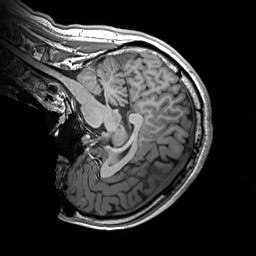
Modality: T1w
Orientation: sagittal
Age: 28
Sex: male
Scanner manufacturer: siemens
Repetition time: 2.2 s
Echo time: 0.00244 s